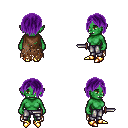
a pixel art fantasy rpg character, female body template, orc, green skin, brown tattered cape, metal pants, purple bangs hairstyle, gold boots, dagger, four views (front, back, left, right), 2x2 character sprite sheet, small pixel art, hard edges, no anti-aliasing